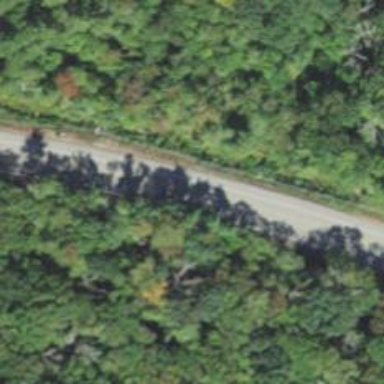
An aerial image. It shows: Trunk highway.